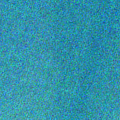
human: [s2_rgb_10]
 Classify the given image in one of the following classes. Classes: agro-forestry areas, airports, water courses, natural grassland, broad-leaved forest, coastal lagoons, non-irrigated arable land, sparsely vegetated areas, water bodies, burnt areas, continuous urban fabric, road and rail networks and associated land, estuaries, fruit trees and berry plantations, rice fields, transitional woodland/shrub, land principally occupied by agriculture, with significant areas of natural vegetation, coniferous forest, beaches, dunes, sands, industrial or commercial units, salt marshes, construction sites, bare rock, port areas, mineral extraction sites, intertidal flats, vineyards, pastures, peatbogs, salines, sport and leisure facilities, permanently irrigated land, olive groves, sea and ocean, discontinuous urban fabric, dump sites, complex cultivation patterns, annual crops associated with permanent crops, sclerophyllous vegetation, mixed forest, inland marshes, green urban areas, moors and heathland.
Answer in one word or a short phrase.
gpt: sea and ocean